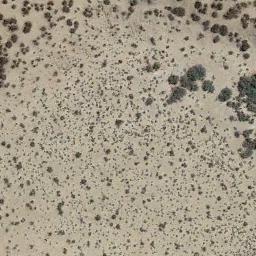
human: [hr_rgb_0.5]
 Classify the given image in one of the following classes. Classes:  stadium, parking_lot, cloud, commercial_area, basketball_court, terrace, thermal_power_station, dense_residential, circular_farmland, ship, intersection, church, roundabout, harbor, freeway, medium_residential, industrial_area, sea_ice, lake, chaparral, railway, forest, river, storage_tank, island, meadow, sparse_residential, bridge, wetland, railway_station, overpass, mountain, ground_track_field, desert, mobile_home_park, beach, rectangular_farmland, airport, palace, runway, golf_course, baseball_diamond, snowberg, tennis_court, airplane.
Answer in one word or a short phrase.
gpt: chaparral